Field crop: maize
Growth stage: 2
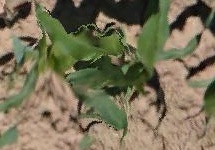
Species: maize